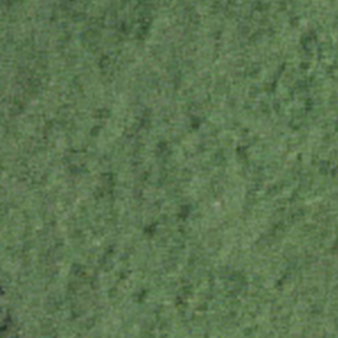
Label: other